Chest X-ray:
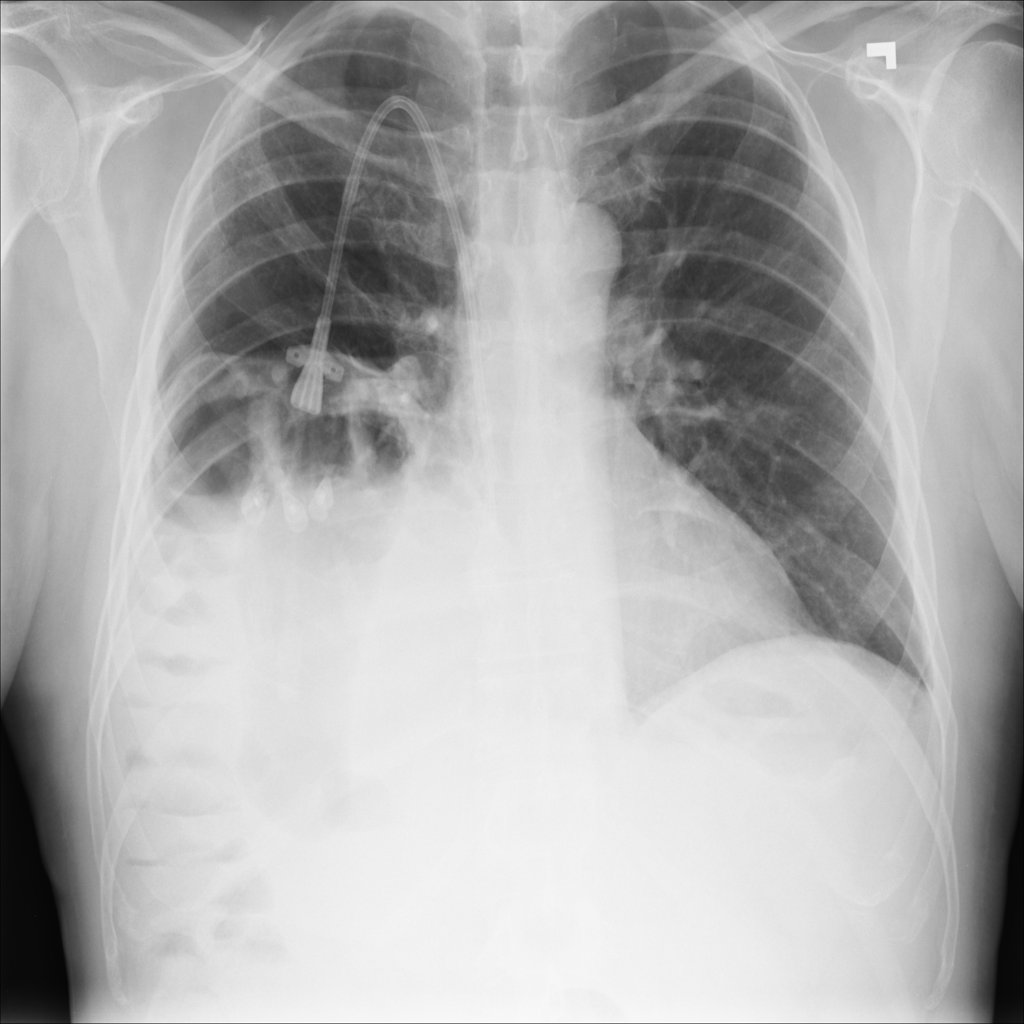
Findings: Fibrosis
No abnormal finding: no